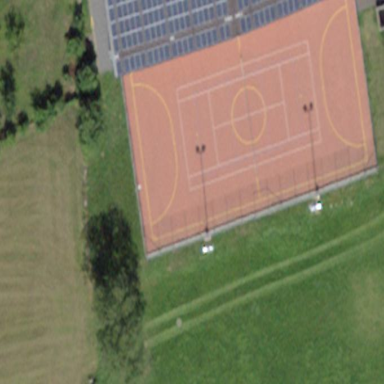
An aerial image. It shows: Tennis court on pitch designated for leisure land.